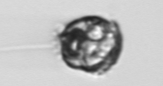
Label: Proterythropsis